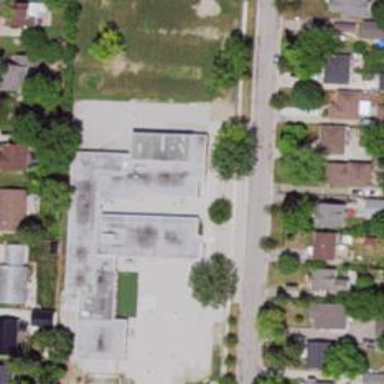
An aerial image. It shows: School.